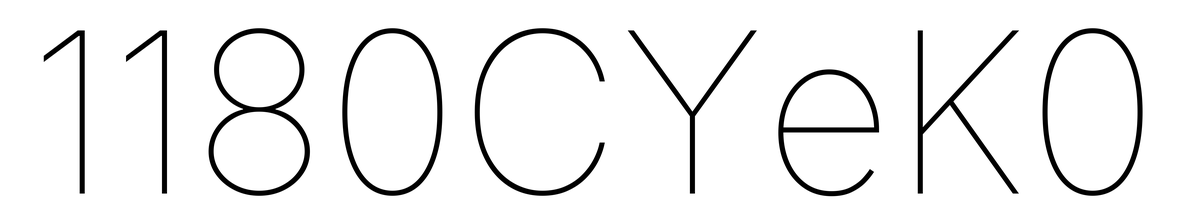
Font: Inter_Thin